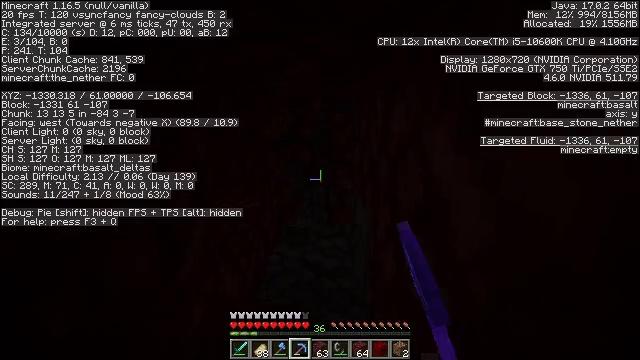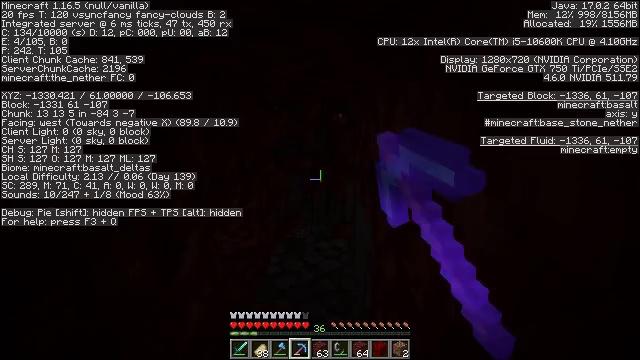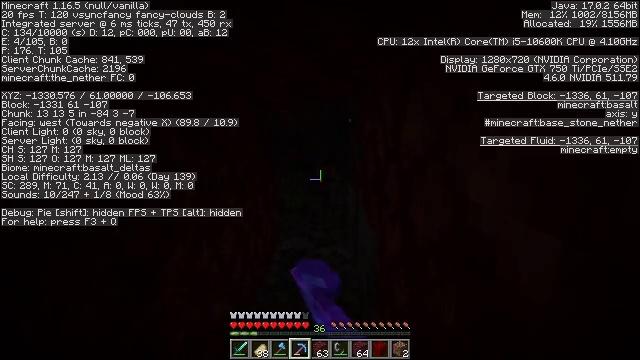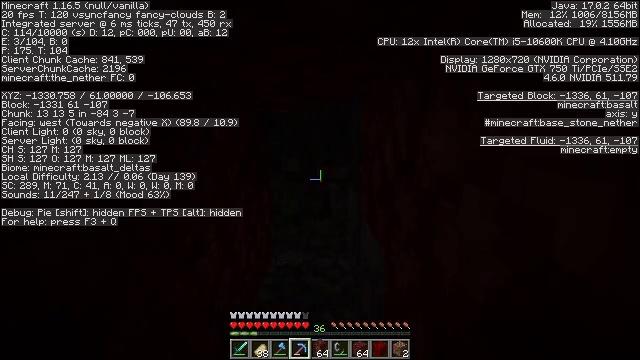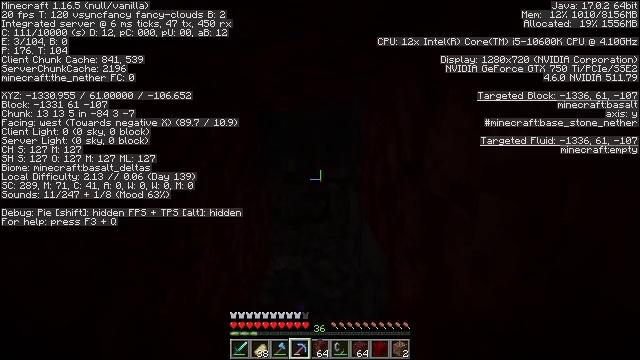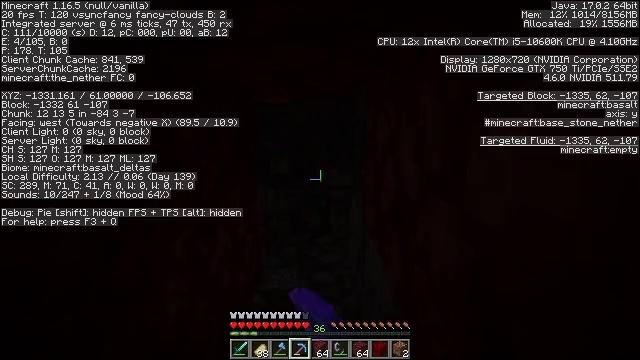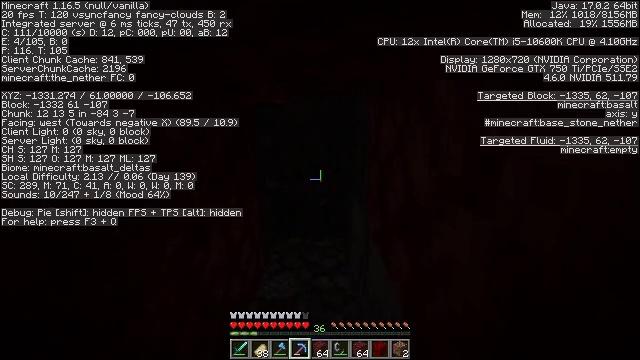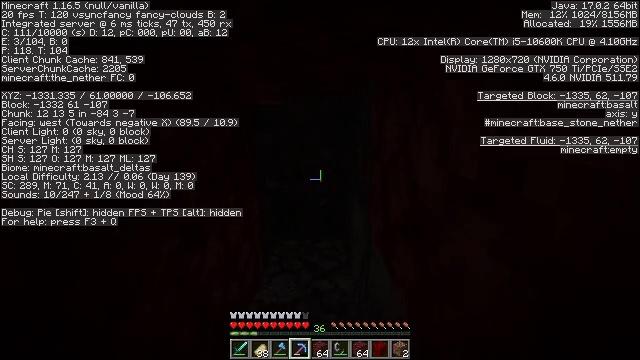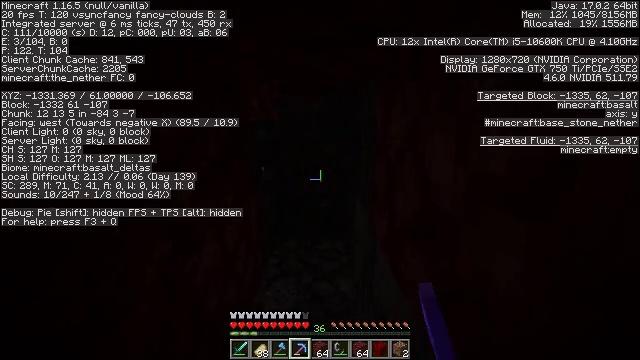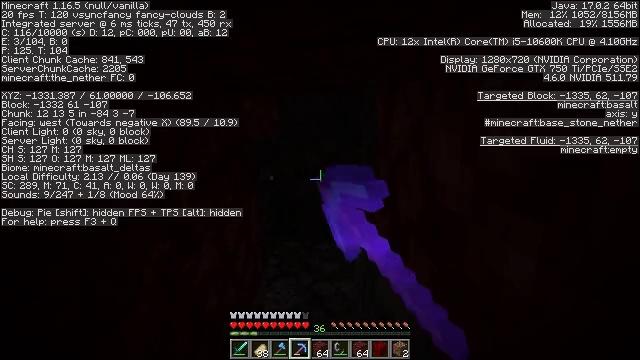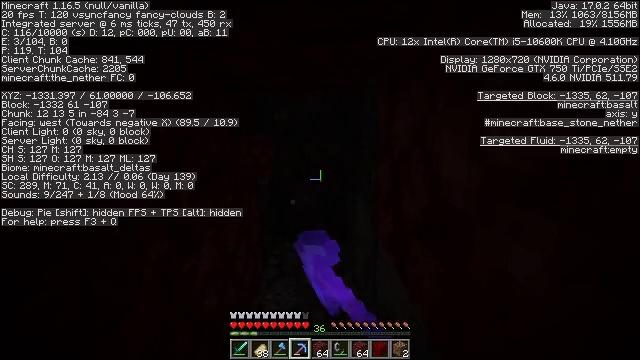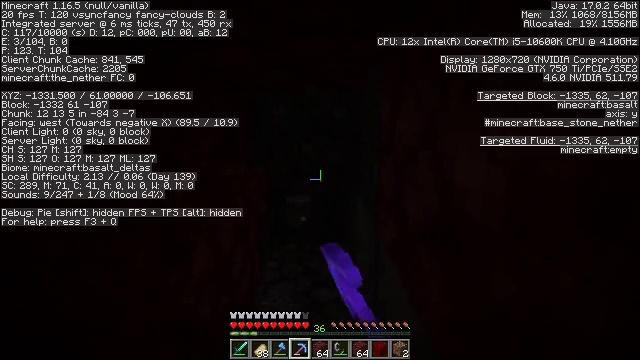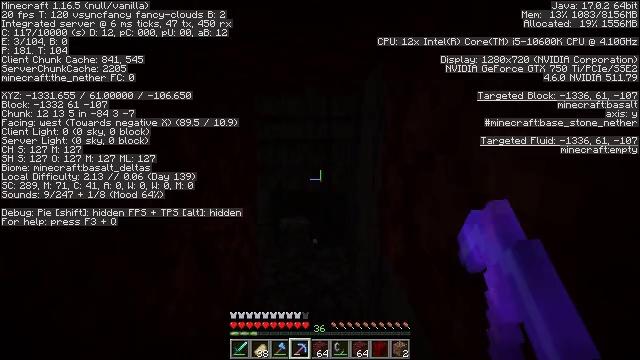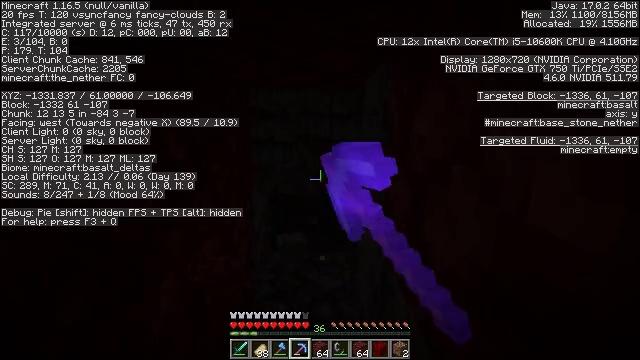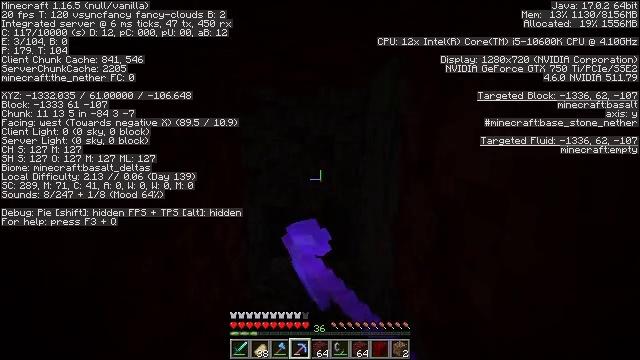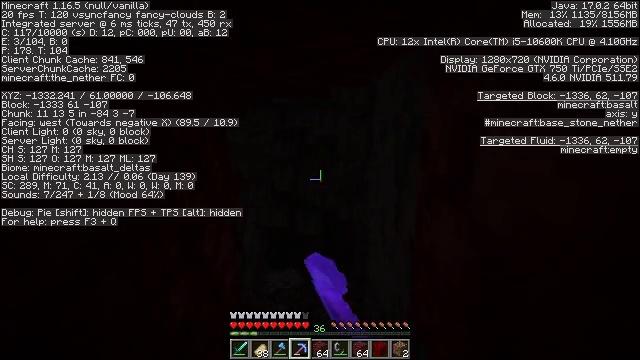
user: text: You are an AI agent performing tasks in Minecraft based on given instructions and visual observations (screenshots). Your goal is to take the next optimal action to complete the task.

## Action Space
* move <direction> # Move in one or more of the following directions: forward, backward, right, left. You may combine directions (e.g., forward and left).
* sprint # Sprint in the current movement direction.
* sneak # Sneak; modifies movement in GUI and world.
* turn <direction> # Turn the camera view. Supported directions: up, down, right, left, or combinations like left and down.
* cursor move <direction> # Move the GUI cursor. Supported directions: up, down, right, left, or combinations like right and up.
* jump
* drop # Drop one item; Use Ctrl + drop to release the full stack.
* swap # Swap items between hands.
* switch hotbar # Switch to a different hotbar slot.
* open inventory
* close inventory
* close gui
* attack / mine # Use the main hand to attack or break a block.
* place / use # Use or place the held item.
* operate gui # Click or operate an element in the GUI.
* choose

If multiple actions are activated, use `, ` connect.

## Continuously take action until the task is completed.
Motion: motion action
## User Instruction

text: Gather basalt from the ground.
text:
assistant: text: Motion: move forward, attack / mine
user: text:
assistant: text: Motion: move forward, attack / mine
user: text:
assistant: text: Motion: move forward, attack / mine
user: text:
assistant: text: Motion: move forward, attack / mine
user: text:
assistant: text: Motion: move forward, attack / mine
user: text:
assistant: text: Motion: attack / mine
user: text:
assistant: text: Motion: attack / mine
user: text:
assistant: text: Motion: attack / mine
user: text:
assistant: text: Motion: attack / mine
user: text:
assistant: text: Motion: attack / mine
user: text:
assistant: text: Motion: move forward, attack / mine
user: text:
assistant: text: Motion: move forward, attack / mine
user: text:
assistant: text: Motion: move forward, attack / mine
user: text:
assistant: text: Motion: move forward, attack / mine
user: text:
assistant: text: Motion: move forward, attack / mine
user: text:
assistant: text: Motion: attack / mine
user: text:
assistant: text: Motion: attack / mine
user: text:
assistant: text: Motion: attack / mine
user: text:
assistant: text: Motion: attack / mine
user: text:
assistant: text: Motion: attack / mine
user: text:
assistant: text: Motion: move forward, attack / mine
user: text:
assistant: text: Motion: move forward, attack / mine
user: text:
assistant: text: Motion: move forward, attack / mine
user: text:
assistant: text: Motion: move forward, attack / mine
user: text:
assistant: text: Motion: attack / mine
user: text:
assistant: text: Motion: attack / mine